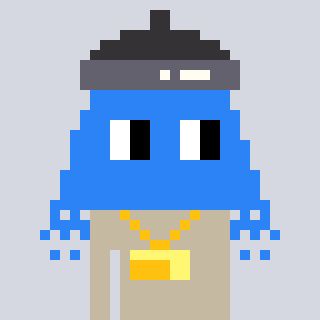
a pixel art character with square blue glasses, a shower-shaped head and a bege-colored body on a cool background